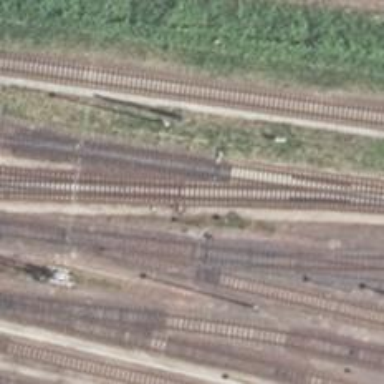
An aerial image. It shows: Railway switch with the turnout on the right side.